Question: How do I draw a line like this that is right next to a word like "Counts", in WinAPI with C?

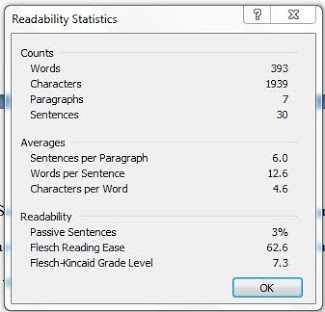
Answer: ---
Create a static text control with no text that is 1 or 2 pixels in height, turn on the border ('WS_BORDER'), and set its style to Static Edge ('WS_EX_STATICEDGE'). Then create a static text control with the word "Counts" in it on top of that. Then use <URL> to show the dialog box.
'''
IDD_DIALOG1 DIALOGEX 0, 0, 172, 63
STYLE DS_SETFONT | DS_MODALFRAME | DS_FIXEDSYS | WS_POPUP | WS_CAPTION | WS_SYSMENU
CAPTION "Dialog"
FONT 8, "MS Shell Dlg", 400, 0, 0x1
BEGIN
LTEXT "",IDC_STATIC,6,12,156,1,WS_BORDER,WS_EX_STATICEDGE
LTEXT "Counts ",IDC_STATIC,6,8,26,8
END
'''
This is verbatim what Visual Studio generated using the dialog designer.
<URL>
---
'''
LRESULT OnCreate( HWND hWnd, LPCREATESTRUCT lpCreateStruct )
{
// Get default gui font
NONCLIENTMETRICS metrics;
metrics.cbSize = sizeof(NONCLIENTMETRICS);
SystemParametersInfo(SPI_GETNONCLIENTMETRICS, sizeof(NONCLIENTMETRICS), &metrics, NULL);
HFONT hFont = CreateFontIndirect(&metrics.lfMessageFont);
// Create the line
CreateWindowEx(WS_EX_STATICEDGE, _T("STATIC"), NULL, WS_CHILD|WS_VISIBLE|WS_BORDER,
10, 17, 280, 1, hWnd, NULL, lpCreateStruct->hInstance, NULL);
// Create the Counts label
HWND hwndCounts = CreateWindow(_T("STATIC"), _T("Counts "), WS_CHILD|WS_VISIBLE,
10, 10, 50, 26, hWnd, NULL, lpCreateStruct->hInstance, NULL);
// Apply the default gui font
SendMessage(hwndCounts, WM_SETFONT, (WPARAM)hFont, TRUE);
// Cleanup the font object
DeleteObject(hFont);
}
'''
'WM_PAINT'
---
'''
void OnPaint( HWND hWnd )
{
// Get the default font
NONCLIENTMETRICS metrics;
metrics.cbSize = sizeof(NONCLIENTMETRICS);
SystemParametersInfo(SPI_GETNONCLIENTMETRICS, sizeof(NONCLIENTMETRICS), &metrics, NULL);
HFONT hFont = CreateFontIndirect(&metrics.lfMessageFont);
// Setup HDC
RECT rect;
PAINTSTRUCT ps;
HDC hdc = BeginPaint(hWnd, &ps);
// Select the default font
SelectObject(hdc, hFont);
// Draw the line using the button shadow
SelectObject(hdc, GetStockObject(DC_PEN));
SetDCPenColor(hdc, GetSysColor(COLOR_BTNSHADOW));
MoveToEx(hdc, 10, 17, NULL);
LineTo(hdc, 280, 17);
// Draw the word Counts overtop of the line
SetRect(&rect, 10, 10, 280, 22);
SetTextColor(hdc, GetSysColor(COLOR_BTNTEXT));
SetBkColor(hdc, GetSysColor(COLOR_BTNFACE));
DrawText(hdc, TEXT("Counts "), -1, &rect, DT_NOCLIP);
// Cleanup the font object
DeleteObject(hFont);
// Quit painting
EndPaint(hWnd, &ps);
}
'''
Something I did not account for in this example is the height of the default font. You will want to adjust the code for that.
Here is a screenshot of the output of this method.

In your example, it looked like a single one pixel line, so that's what I drew, but if you'd like to make the line look more like a 'Fixed 3D' or 'lowered bevel line' (which is what the group box tends to draw for it's border line), then you can draw another line below it with the button highlight color.
'''
SetDCPenColor(hdc, GetSysColor(COLOR_BTNHIGHLIGHT));
MoveToEx(hdc, 10, 18, NULL);
LineTo(hdc, 280, 18);
'''
As pointed out by Ben Voigt, it might be better to do this with 'DrawEdge' though.
'''
RECT line;
SetRect(&line, 10, 17, 280,17);
DrawEdge(hdc, &line, EDGE_ETCHED, BF_TOP );
'''
(suggested by Hans Passant)
---
Hans Passant's suggestion of doing this with a Group Box did work when I tested it. It <URL>. Nevertheless, this should get you started if you want to give it a go.
'''
HWND hwndGroup = CreateWindow(_T("Button"), _T("Counts "),
WS_CHILD|WS_VISIBLE|BS_GROUPBOX, 10, 10, 280, 2, hWnd, NULL,
lpCreateStruct->hInstance, NULL);
SendMessage(hwndGroup, WM_SETFONT, (WPARAM)hFont, TRUE);
'''
---
Something else I would like to suggest is that you use can use <URL> which comes with Visual Studio to analyze the window you are looking at. This will tell you at the very least if it's a child control, or whether they are painting it manually. If it's a child control you will also be able to see the rectangle and styles that are applied to it, as well lots of additional information.